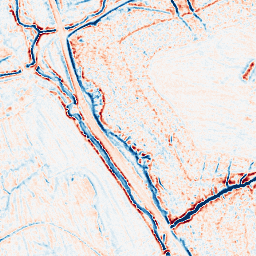
Category: edge_preserving
Decomposition family: bilateral
Decomposition parameters: d: 9
sigma_color: 75
sigma_space: 25
Upsampling method: sinc_hamming
Upsampling parameters: scale: 4
kernel_size: 8
Upsampling scale: 4